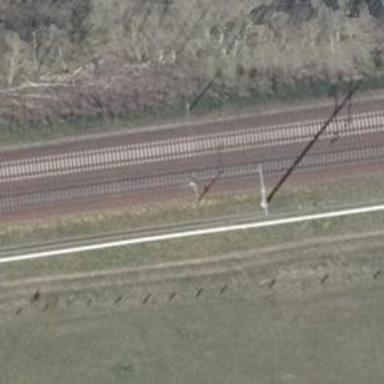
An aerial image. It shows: Milestone along the railway track with catenary mast.